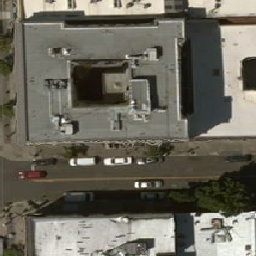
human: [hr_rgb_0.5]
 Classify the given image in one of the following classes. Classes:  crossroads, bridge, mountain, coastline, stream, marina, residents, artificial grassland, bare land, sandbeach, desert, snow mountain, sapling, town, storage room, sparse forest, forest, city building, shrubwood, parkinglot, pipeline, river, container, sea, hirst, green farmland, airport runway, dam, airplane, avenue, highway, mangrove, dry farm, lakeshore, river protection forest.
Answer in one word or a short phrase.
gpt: city building